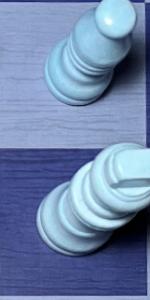
Label: King_White